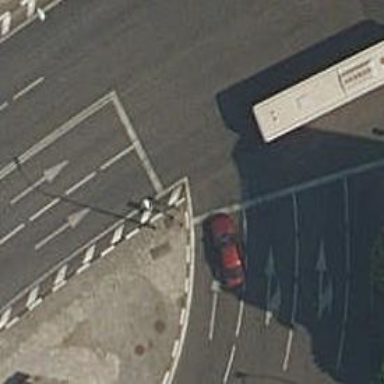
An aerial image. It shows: Road with traffic signals.